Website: apple
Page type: account-dashboard
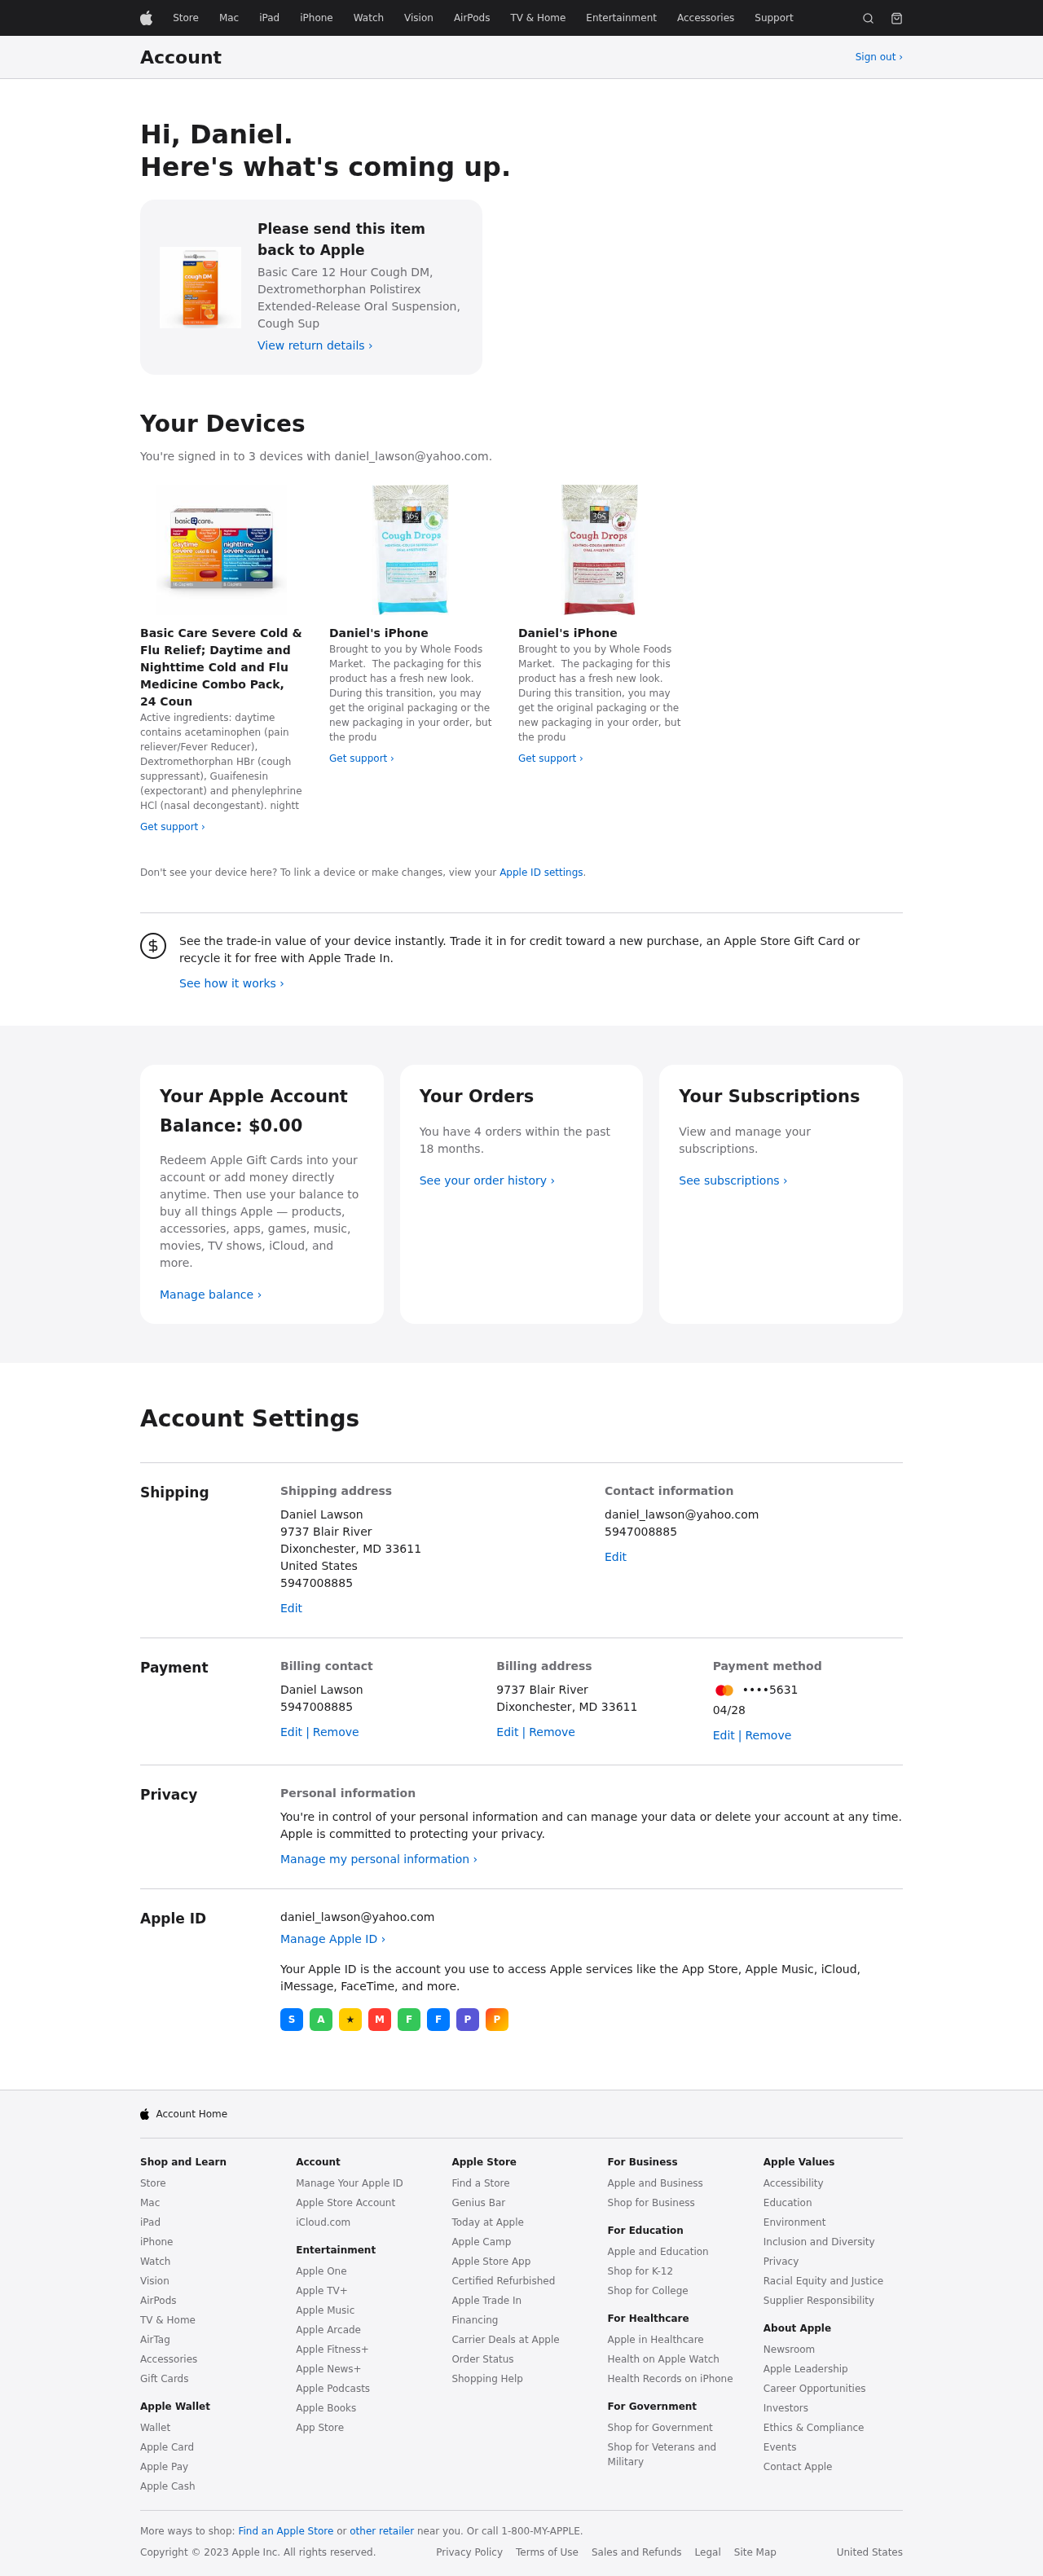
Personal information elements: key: PII_CITY_STATE_ZIP
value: Dixonchester, MD 33611
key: PII_EMAIL
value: daniel_lawson@yahoo.com
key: PII_FIRSTNAME
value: Daniel
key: PII_FULLNAME
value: Daniel Lawson
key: PII_PHONE
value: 5947008885
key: PII_STREET
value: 9737 Blair River
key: PII_EMAIL2
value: daniel_lawson@yahoo.com
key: PII_EMAIL3
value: daniel_lawson@yahoo.com
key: PII_PHONE_LINE
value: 8885
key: PII_PHONE_SUFFIX
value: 8885
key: PII_PHONE2
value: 5947008885
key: PII_PHONE3
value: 5947008885
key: PII_PHONE_NUMERIC
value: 5947008885
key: PII_PHONE_LINE_NUMERIC
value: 8885
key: PII_PHONE_SUFFIX_NUMERIC
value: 8885
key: PII_PHONE2_NUMERIC
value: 5947008885
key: PII_PHONE3_NUMERIC
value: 5947008885
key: PII_PHONE_DIGITS
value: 5947008885
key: PII_PHONE_LAST4
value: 8885
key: PII_LASTNAME
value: Lawson
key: PII_FULLNAME2
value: Daniel Lawson
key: PII_FULLNAME3
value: Daniel Lawson
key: PII_FIRSTNAME2
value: Daniel
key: PII_FIRSTNAME3
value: Daniel
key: PII_LASTNAME2
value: Lawson
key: PII_LASTNAME3
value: Lawson
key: PII_FIRSTNAME_DERIVED
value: Daniel
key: PII_LASTNAME_DERIVED
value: Lawson
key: PII_FULLNAME_DERIVED
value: Daniel Lawson
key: PII_NAME_FULL_DERIVED
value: Daniel Lawson
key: PII_STREET2
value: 9737 Blair River
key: PII_CITY_STATE_ZIP2
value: Dixonchester, MD 33611
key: PII_CARD_LAST4
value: ••••5631
Product elements: key: PRODUCT1_NAME
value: Basic Care 12 Hour Cough DM, Dextromethorphan Polistirex Extended-Release Oral Suspension, Cough Sup
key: PRODUCT2_DESC
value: Active ingredients: daytime contains acetaminophen (pain reliever/Fever Reducer), Dextromethorphan HBr (cough suppressant), Guaifenesin (expectorant) and phenylephrine HCl (nasal decongestant). nightt
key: PRODUCT2_NAME
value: Basic Care Severe Cold & Flu Relief; Daytime and Nighttime Cold and Flu Medicine Combo Pack, 24 Coun
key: PRODUCT3_DESC
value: Brought to you by Whole Foods Market.  The packaging for this product has a fresh new look. During this transition, you may get the original packaging or the new packaging in your order, but the produ
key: PRODUCT4_DESC
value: Brought to you by Whole Foods Market.  The packaging for this product has a fresh new look. During this transition, you may get the original packaging or the new packaging in your order, but the produ
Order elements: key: ORDER_COUNT
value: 4
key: ORDER_HISTORY_MONTHS
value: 18
Other elements: key: NUM_DEVICES
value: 3
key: ACCOUNT_BALANCE
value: $0.00